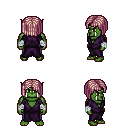
a pixel art fantasy rpg character, male body template, orc, green skin, purple robe, magenta pants, white blonde pageboy hairstyle, white cloth bandages, four views (front, back, left, right), 2x2 character sprite sheet, small pixel art, hard edges, no anti-aliasing